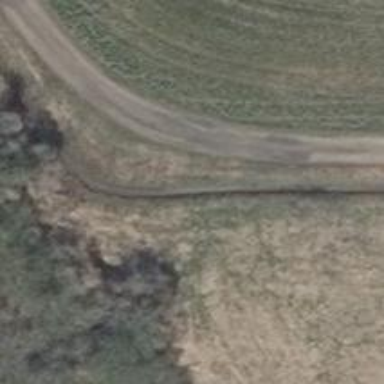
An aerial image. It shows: Track with grade 3 surface.